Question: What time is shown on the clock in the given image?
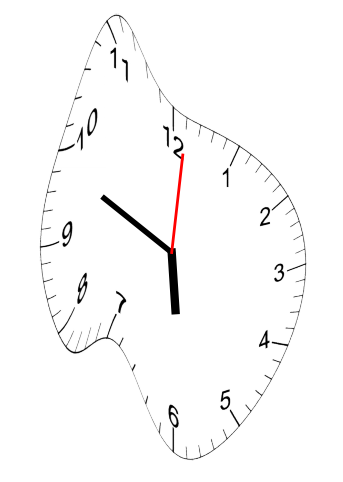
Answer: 05:49:01